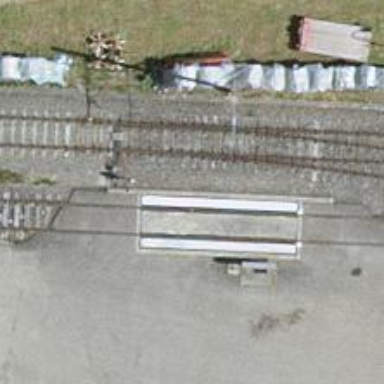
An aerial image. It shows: Railway switch.